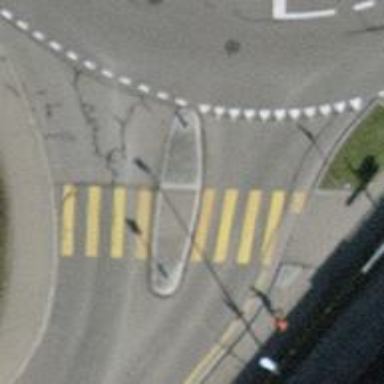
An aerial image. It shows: Zebra crossing on the road.